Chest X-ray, PA view. Patient: 65 years old, sex F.
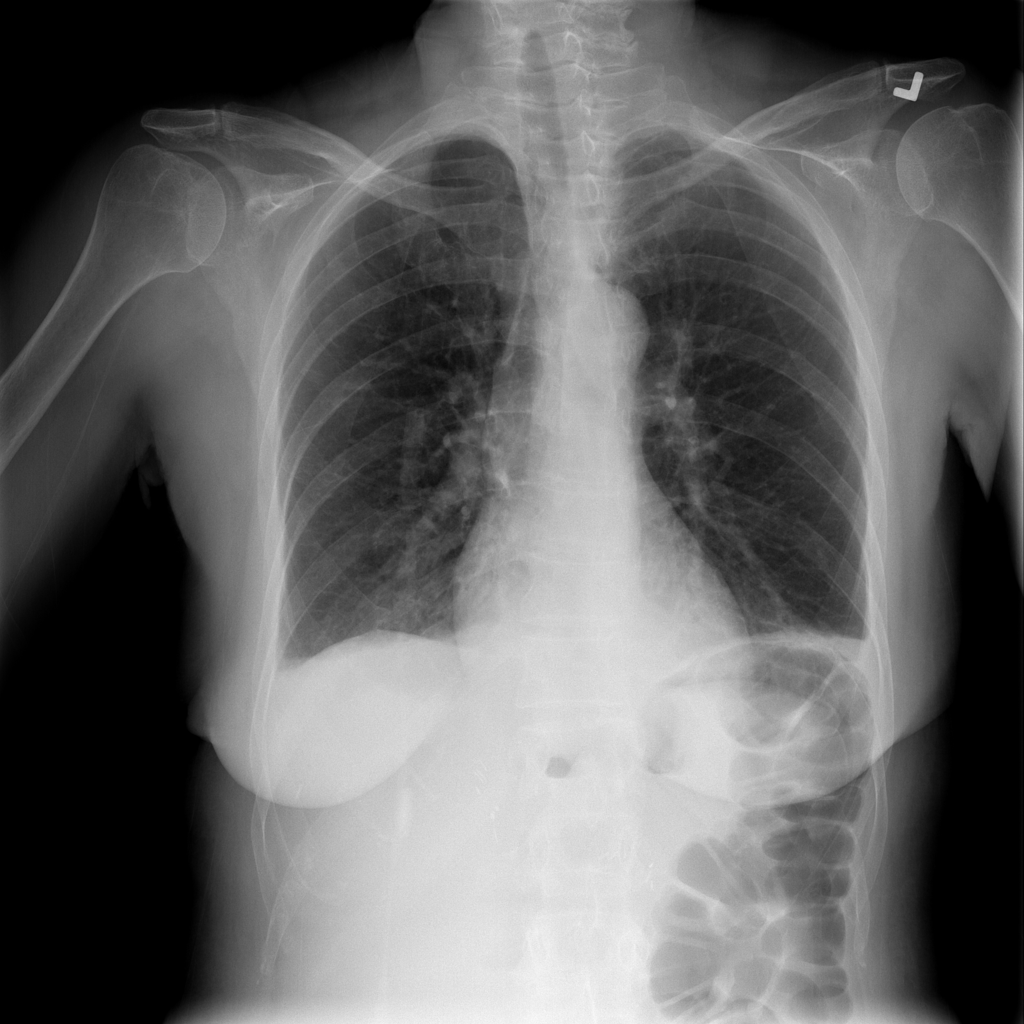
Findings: Effusion